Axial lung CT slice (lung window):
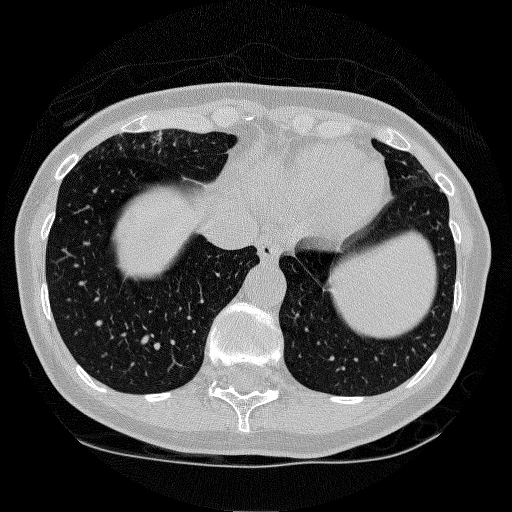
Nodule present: no